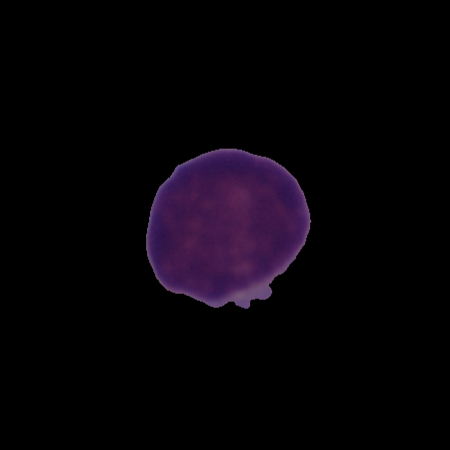
Label: healthy